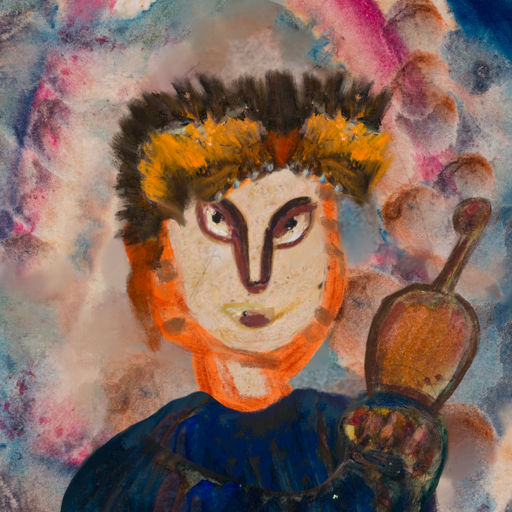
Background: Rupkatha, Head And Neck Front: Rupkatha, Face Front: After_Raid, Bust: Pipe, Hair Front: Blank, Head Accessory: Gypsy_Queen, Second Necklace: Blank, Necklace: Blank, Baby: Blank